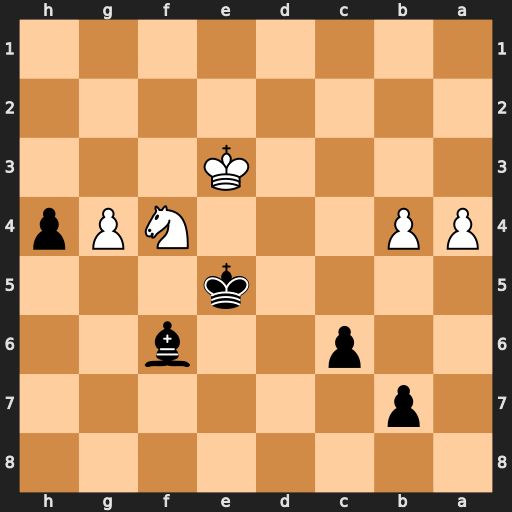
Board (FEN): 8/1p6/2p2b2/4k3/PP3NPp/4K3/8/8
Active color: b
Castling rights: -
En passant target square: -
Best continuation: Bg5 Kf3 Bxf4